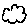
Label: cloud